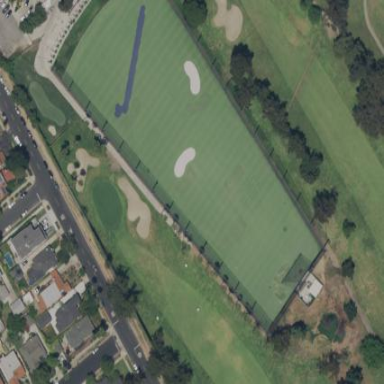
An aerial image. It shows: Driving range for golf on grass.